Question: How do I access my Lucene index with Luke when I have configured my hibernate search's directory provider as ram?
I don't know what to enter for path:

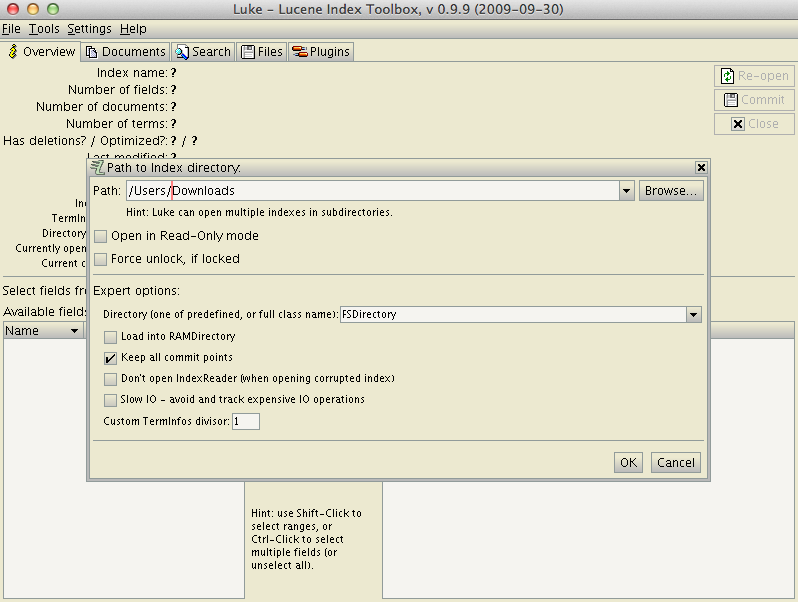
Answer: That's not possible. A Lucene RAM index cannot be inspected with Luke. You need a file system based index. A RAM index is only visible within the JVM creating it and is lost on restart. It's main purpose is during development and test or in application where an index is only temporarily needed.